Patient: sex M, age 48
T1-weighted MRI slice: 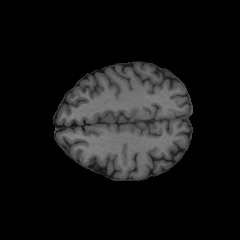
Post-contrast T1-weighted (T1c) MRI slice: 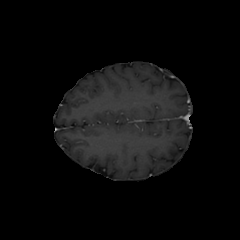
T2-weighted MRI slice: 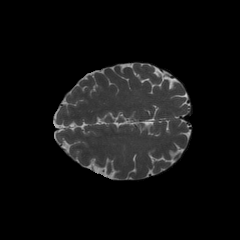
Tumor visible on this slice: no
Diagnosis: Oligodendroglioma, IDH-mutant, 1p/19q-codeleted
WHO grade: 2